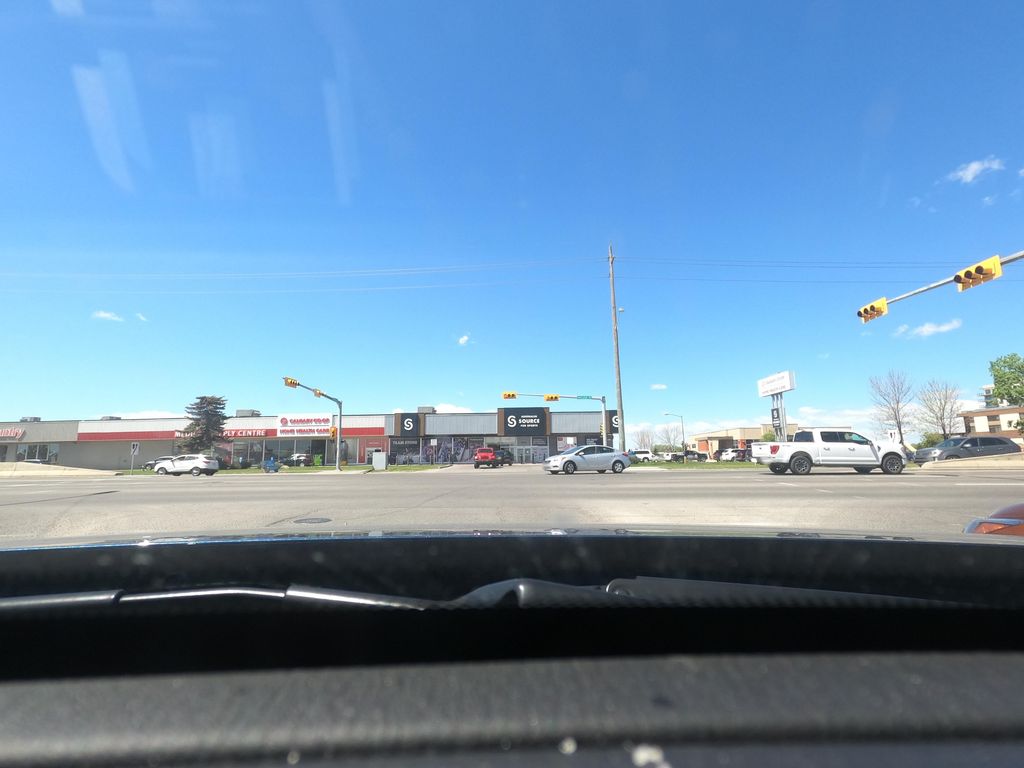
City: calgary